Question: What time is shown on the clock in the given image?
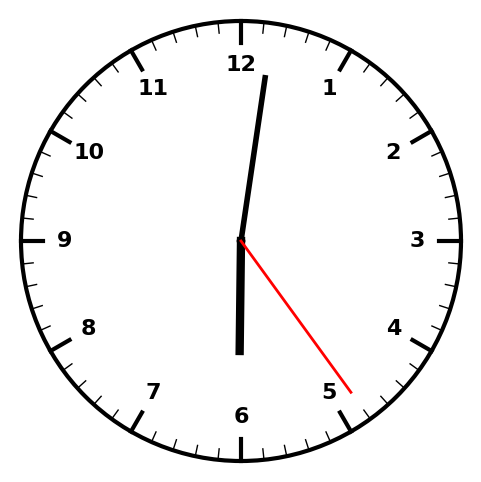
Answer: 06:01:24